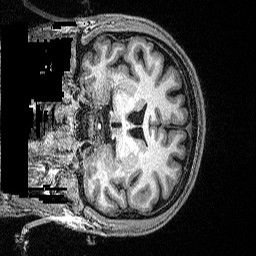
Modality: T1w
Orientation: coronal
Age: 25
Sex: male
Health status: healthy
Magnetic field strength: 3 T
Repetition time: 2.53 s
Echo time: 0.00331 s